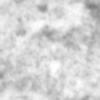
Label: no_change